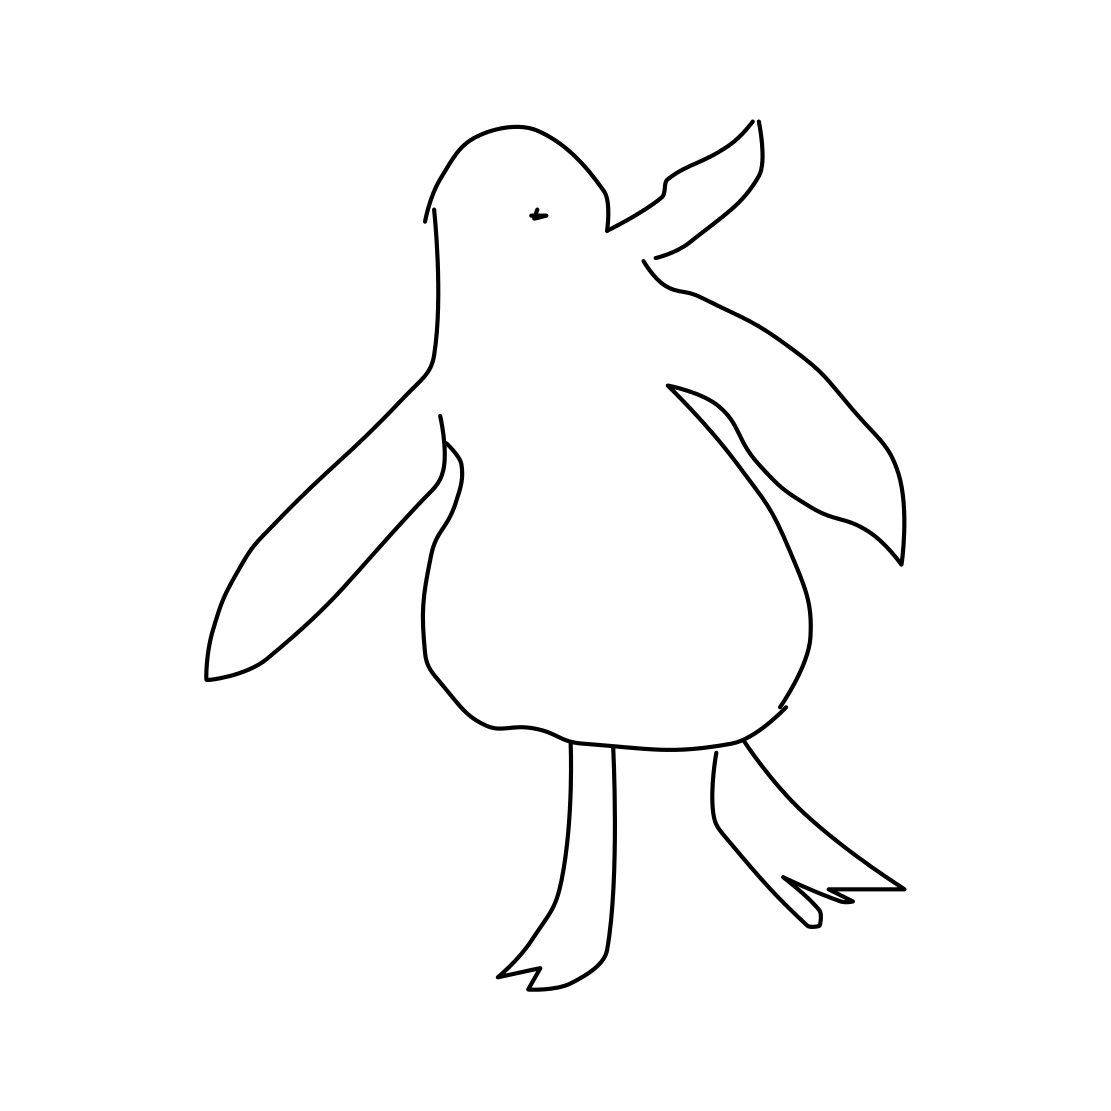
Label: penguin